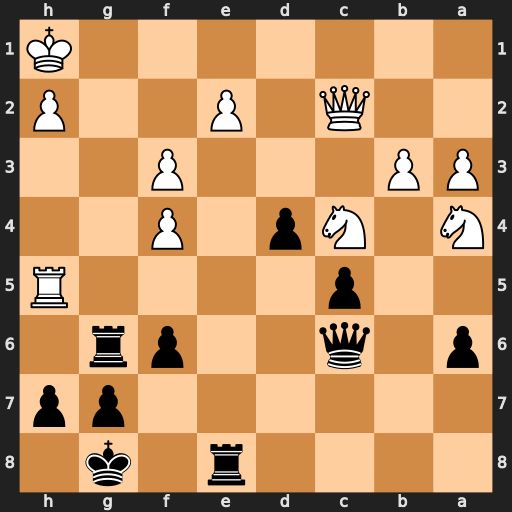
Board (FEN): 4r1k1/6pp/p1q2pr1/2p4R/N1Np1P2/PP3P2/2Q1P2P/7K
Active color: b
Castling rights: -
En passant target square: -
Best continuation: Qxf3+ exf3 Re1#